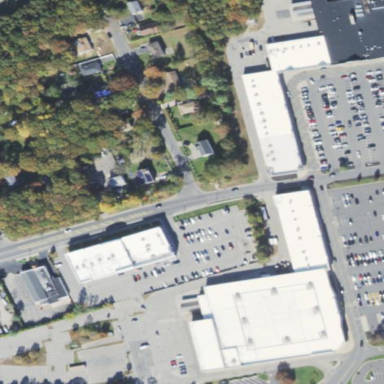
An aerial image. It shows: Commercial building.